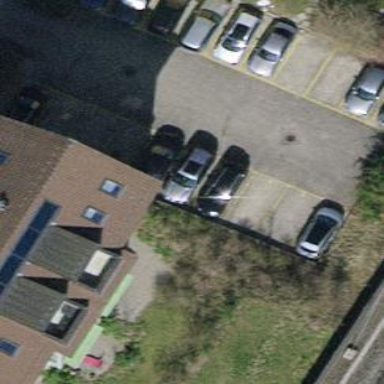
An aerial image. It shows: Parking area with surface.